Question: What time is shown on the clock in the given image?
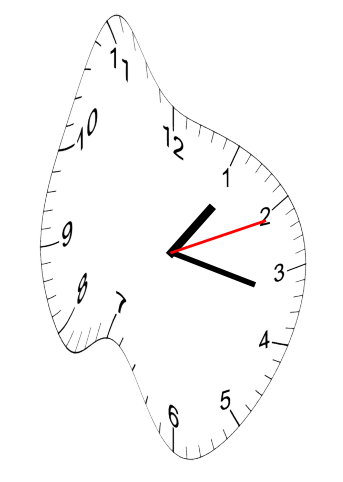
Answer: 01:17:11